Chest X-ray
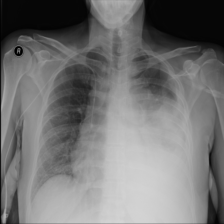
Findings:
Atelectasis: negative
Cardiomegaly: negative
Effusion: negative
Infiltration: negative
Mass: positive
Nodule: negative
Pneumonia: negative
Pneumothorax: negative
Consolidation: negative
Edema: positive
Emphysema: negative
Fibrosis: negative
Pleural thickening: positive
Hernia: negative